Interaction volume radius: 10 \u00c5
Interaction volume height: 10 \u00c5
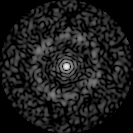
Disorder parameter: 0.8545